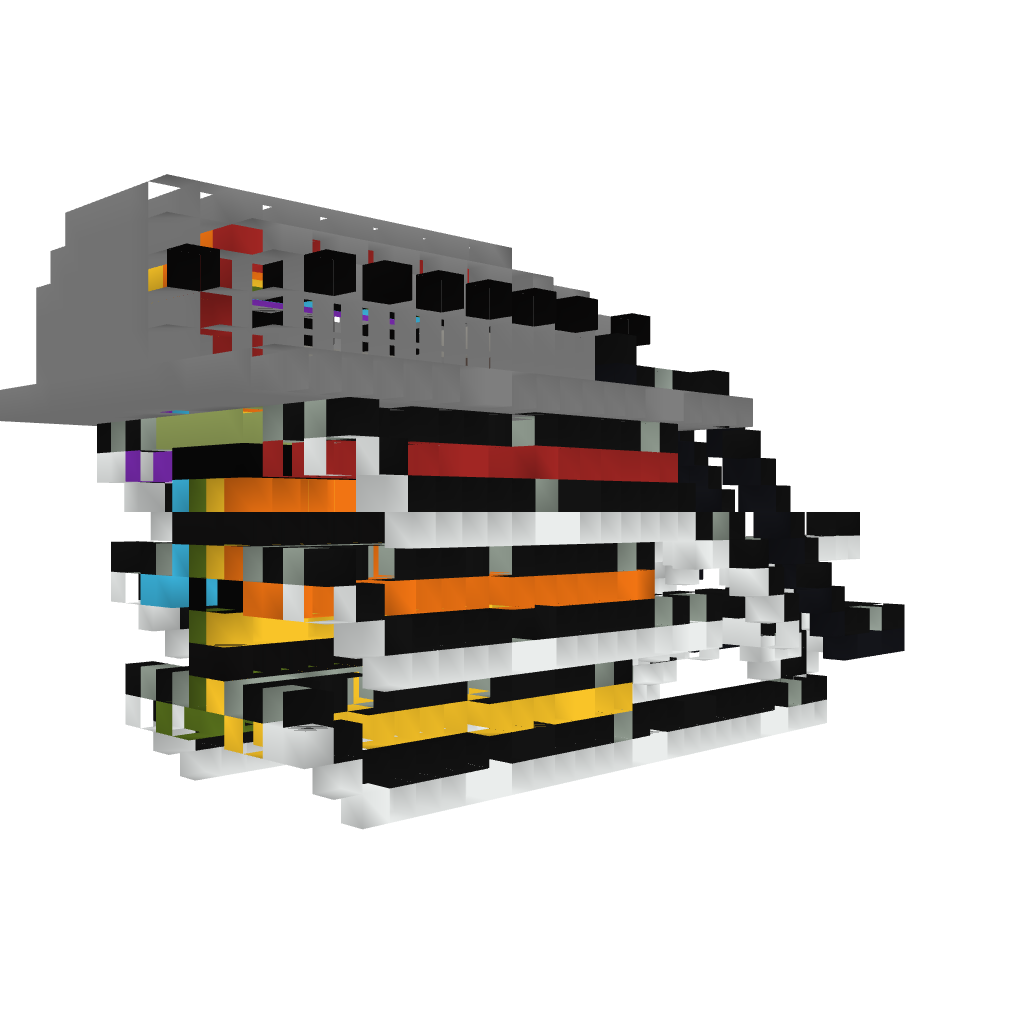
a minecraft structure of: Rainbow Run 6 Lane Mini-game